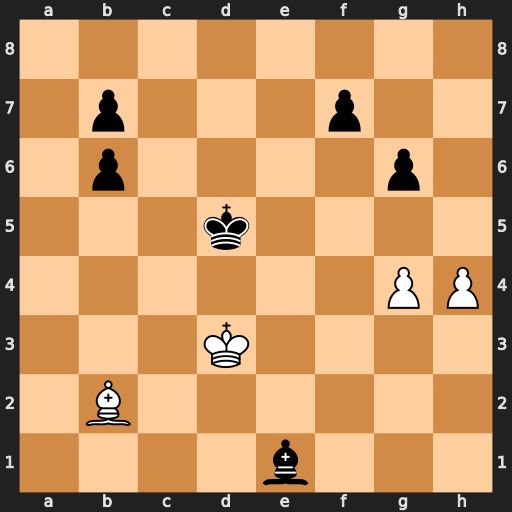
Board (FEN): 8/1p3p2/1p4p1/3k4/6PP/3K4/1B6/4b3
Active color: w
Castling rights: -
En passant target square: -
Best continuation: h5 gxh5 gxh5 Bg3 h6